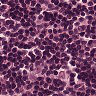
Metastatic tissue present: no